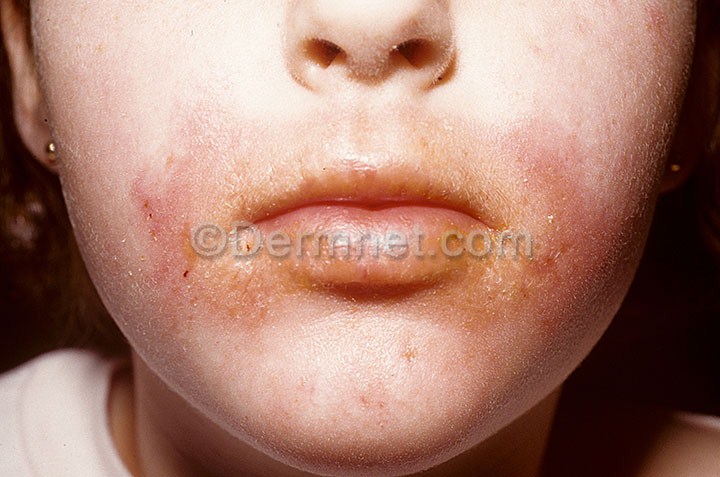
Disease: Poison Ivy Photos and other Contact Dermatitis